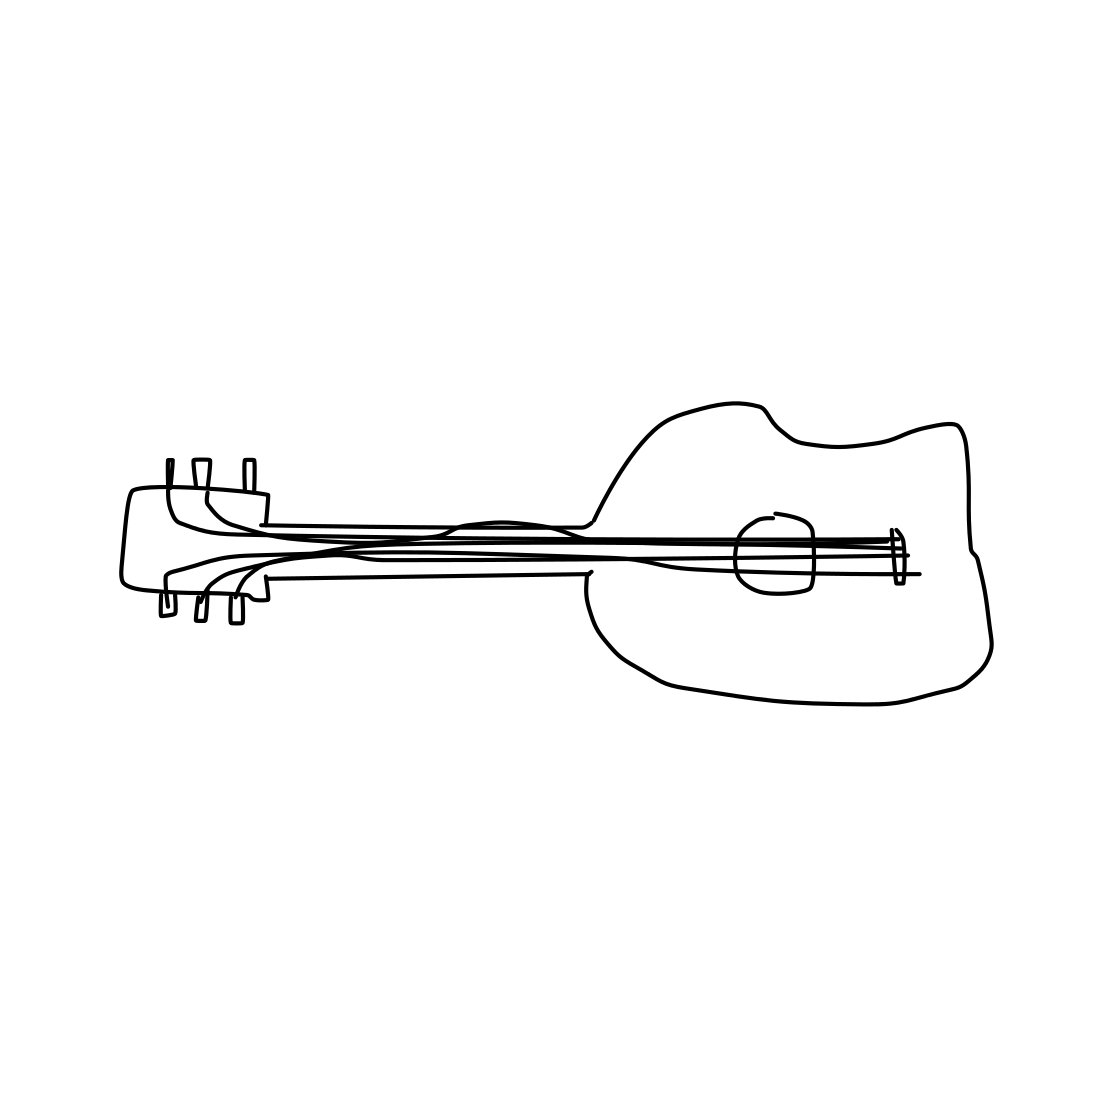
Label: guitar